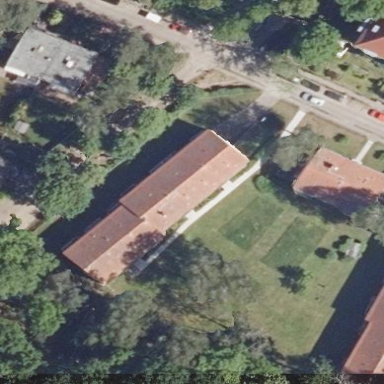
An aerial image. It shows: View of apartment building.